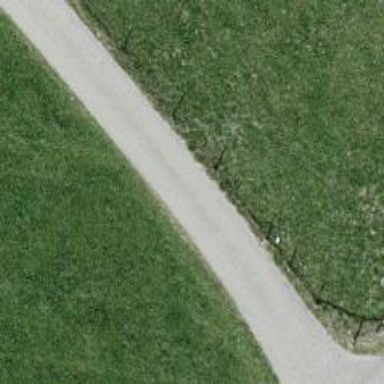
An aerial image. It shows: Well-maintained track road of grade 1.